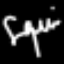
Label: squiggle